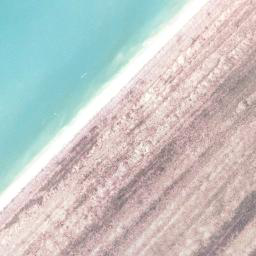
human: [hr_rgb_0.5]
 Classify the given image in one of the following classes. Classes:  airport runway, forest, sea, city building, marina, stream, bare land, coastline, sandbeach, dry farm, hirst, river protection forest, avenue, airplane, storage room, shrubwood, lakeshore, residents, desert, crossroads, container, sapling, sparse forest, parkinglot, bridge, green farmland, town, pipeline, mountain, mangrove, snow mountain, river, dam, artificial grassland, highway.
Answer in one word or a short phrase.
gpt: coastline